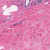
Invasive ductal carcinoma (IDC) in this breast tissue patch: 0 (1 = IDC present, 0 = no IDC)